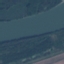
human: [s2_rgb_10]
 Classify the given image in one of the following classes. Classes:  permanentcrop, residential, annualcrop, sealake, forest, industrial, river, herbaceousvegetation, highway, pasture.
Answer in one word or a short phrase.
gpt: River